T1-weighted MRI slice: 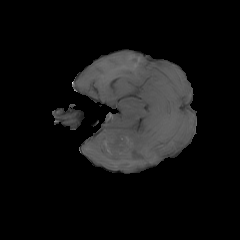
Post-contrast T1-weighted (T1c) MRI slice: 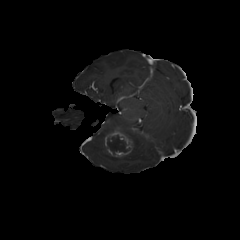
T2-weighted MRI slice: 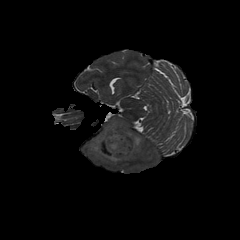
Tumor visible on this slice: yes